Question: I've created an page where users can view images along with the image description although I'm having some issues with the CSS for the description. The description is retrieved via PHP and is shown as a echoed variable. The issue with this is that the descriptions seems to carry on along one single line when it should be carrying on within the div.
As shown below, it displays along one line when it should be wrapping below to the same width as the text area below the description.
I've tried changing the width of the .desc class to a set pixel width of 290px instead 100% (should still take the 290px from the image-desc class container) but I'm having no luck.

My current CSS:
'''
.image-info {
width: 290px;
display: inline;
float: right;
}
.image-info .desc {
text-align: justify;
width: 290px;
margin: 10px 0px;
}
'''
and the HTML:
'''
<div class="image-info">
<? $desc = htmlentities($row['desc'], ENT_QUOTES, 'UTF-8'); ?>
<a href="gallery.php?id=<?php echo htmlentities($row['gallery'], ENT_QUOTES, 'UTF-8'); ?>">&larr; Back to Gallery</a>
<div class="desc"><? echo $desc; ?></div>
<? if(empty($_SESSION['user'])) { } else { print '<a href="#" class="show_hide"><i class="icon-chevron-down"></i>Options</a><br /><div class="slidingDes"><form action="admin/includes/edit-img.php?id=' . $id . '" method="post"> <textarea type="text" name="description" placeholder="' . $desc . '"></textarea> <br/><input type="submit" value="Change" class="btn btn-primary"/> </form><form action="admin/includes/cover-image.php?id=' . $id . '" method="post"> <input type="submit" value="Cover Photo" class="btn btn-danger"/> </form></div>';}?>
</div>
'''
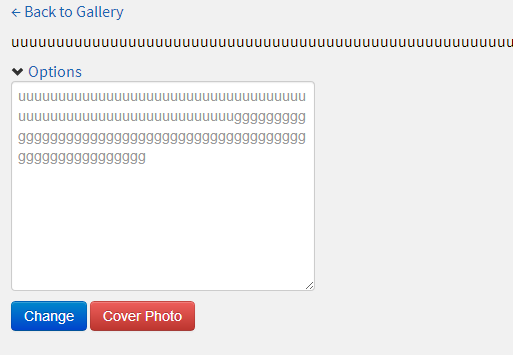
Answer: Add the new CSS 3 'word-break' property:
'''
word-break: break-word; /* Will prevent text from bleeding outside container */
'''